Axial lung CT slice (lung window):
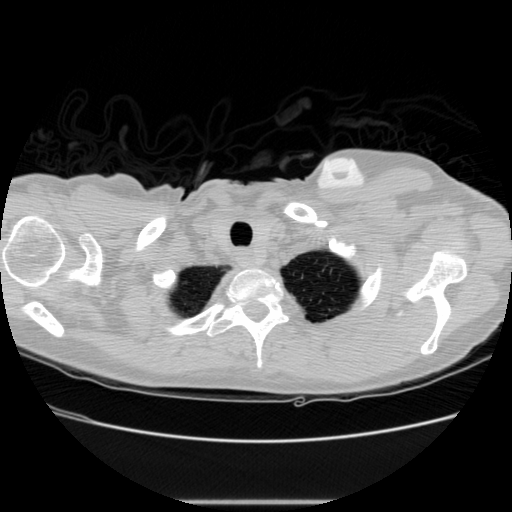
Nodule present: no